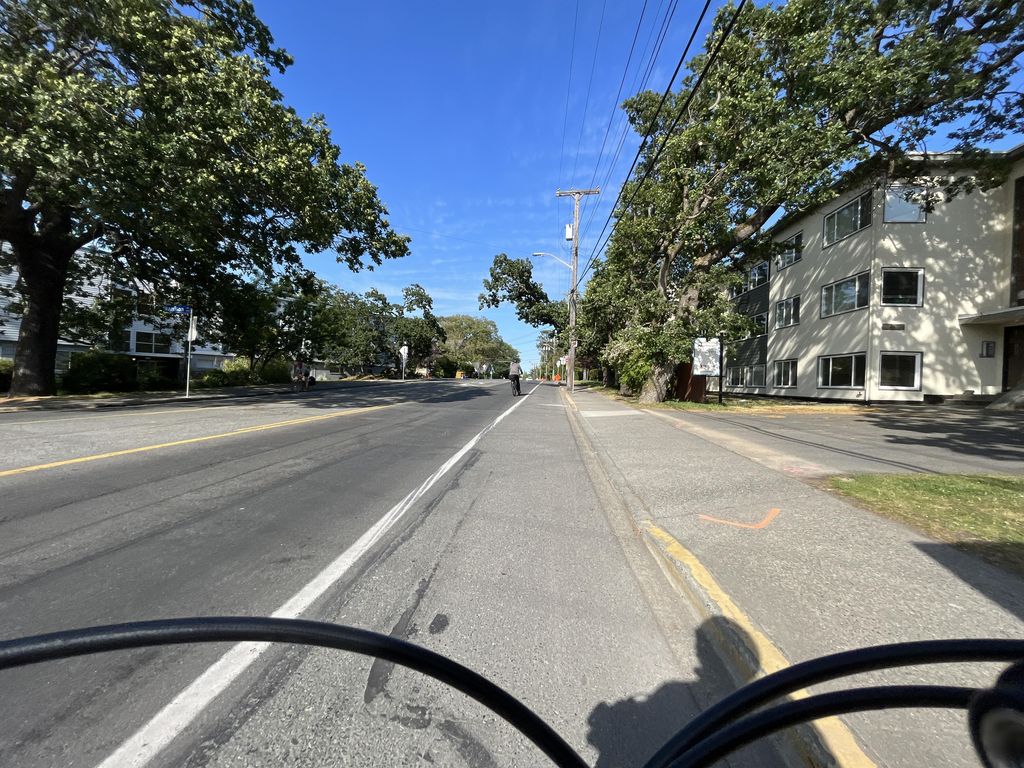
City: victoria